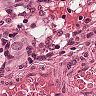
Metastatic tissue present: yes